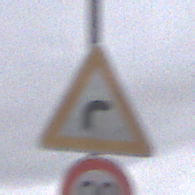
Verkehrszeichen: KurveRechts
Zusatzzeichen unten: Geschwindigkeit80
Umgebung: Outdoor, Nature
Tageszeit: Midday
Wetter: Overcast
Licht: Natural
Jahreszeit: NotSpecified
Kontrast: LowContrast